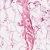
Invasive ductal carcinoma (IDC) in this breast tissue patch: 0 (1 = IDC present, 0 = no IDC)